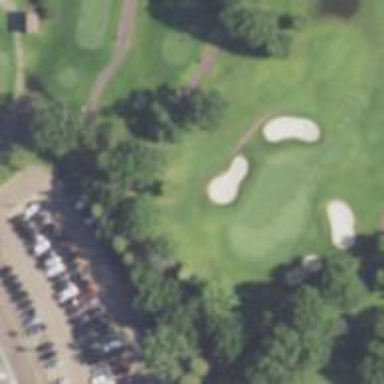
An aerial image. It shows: Service road used as golf cart path.